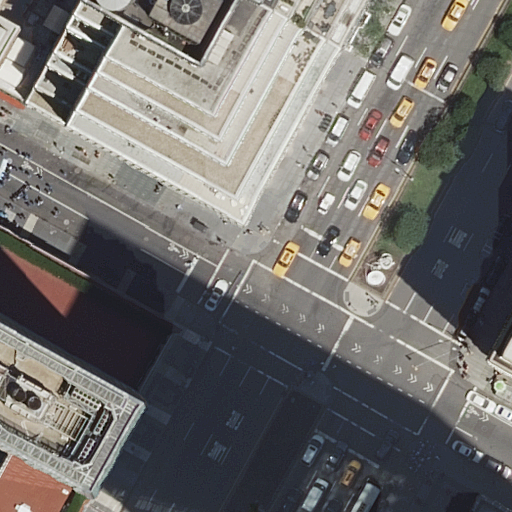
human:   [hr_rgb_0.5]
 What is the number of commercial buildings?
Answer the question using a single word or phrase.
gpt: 2

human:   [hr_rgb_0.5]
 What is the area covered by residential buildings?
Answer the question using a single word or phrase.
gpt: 3552m2

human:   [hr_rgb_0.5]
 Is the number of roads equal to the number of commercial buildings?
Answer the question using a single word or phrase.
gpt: no

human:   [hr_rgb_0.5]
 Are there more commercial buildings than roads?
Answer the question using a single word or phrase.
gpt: no

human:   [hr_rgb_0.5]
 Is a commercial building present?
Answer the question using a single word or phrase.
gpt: yes

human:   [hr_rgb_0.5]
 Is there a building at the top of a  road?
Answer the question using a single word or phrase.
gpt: yes

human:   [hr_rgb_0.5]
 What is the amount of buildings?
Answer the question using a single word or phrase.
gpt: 7

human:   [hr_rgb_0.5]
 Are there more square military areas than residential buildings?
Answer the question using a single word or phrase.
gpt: no

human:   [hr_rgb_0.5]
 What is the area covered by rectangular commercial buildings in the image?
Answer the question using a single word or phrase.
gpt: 0m2

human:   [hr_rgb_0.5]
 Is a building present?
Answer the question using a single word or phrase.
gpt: yes

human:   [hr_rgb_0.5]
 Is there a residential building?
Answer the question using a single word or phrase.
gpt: yes

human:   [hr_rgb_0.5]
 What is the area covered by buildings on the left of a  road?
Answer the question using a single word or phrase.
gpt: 2846m2

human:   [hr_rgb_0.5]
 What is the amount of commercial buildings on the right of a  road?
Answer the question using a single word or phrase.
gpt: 1

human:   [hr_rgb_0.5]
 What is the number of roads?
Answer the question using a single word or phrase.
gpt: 4

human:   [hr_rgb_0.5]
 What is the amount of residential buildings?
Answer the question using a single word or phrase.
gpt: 5

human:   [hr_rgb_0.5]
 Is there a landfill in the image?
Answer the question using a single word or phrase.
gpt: no

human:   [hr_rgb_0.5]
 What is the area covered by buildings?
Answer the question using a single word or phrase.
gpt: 5960m2

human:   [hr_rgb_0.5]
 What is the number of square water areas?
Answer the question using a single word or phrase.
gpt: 0

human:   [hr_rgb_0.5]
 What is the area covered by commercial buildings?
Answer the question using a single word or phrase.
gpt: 2407m2

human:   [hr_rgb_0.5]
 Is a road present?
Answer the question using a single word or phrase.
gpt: yes

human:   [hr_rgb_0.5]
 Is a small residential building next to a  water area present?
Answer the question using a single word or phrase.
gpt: no

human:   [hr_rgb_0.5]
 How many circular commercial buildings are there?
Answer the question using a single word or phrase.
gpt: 0

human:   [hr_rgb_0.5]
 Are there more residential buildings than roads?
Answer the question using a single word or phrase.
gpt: yes

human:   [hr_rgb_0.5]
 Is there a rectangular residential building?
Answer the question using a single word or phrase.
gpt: yes

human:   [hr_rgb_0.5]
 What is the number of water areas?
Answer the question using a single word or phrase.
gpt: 0

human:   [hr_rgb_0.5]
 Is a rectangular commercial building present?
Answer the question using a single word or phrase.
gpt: yes

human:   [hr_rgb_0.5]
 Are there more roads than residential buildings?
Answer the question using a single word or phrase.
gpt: no

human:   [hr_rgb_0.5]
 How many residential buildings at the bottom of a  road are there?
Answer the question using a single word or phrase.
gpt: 0

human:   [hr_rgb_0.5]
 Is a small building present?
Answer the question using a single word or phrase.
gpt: yes

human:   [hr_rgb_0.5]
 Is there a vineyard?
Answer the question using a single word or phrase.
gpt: no

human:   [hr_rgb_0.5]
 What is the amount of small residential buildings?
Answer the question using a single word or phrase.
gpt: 1

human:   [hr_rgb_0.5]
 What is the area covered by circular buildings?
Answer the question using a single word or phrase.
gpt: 0m2

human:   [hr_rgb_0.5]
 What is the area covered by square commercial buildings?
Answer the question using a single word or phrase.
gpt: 0m2

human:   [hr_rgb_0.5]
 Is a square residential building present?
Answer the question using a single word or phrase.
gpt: no

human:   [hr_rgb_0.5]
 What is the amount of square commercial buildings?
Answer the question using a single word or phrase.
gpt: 0

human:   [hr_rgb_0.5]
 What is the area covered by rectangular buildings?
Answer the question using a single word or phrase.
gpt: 4m2

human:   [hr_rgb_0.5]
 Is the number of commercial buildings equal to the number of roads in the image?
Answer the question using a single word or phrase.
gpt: no

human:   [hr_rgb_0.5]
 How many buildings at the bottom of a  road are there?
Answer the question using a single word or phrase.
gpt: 1

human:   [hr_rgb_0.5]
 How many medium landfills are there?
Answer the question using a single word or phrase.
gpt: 0

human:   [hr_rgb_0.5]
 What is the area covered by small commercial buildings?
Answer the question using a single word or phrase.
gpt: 0m2

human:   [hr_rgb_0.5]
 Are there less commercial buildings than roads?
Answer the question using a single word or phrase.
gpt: yes

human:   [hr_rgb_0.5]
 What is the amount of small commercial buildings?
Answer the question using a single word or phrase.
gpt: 1

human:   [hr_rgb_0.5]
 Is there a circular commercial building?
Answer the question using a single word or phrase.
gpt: no

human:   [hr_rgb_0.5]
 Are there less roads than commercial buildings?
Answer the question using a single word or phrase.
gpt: no

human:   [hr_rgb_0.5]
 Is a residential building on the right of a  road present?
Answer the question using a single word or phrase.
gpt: yes

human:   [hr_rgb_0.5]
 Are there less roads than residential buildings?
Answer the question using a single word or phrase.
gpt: yes

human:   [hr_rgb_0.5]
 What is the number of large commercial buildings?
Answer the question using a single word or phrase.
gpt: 1

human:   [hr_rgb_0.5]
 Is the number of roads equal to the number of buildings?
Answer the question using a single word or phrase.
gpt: no

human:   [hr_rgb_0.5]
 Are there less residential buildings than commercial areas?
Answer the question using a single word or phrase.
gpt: no

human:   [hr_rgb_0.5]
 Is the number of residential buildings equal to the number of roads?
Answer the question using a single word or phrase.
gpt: no

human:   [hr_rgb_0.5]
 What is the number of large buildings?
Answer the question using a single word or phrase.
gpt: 3

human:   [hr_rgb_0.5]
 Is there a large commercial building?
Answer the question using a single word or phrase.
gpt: yes

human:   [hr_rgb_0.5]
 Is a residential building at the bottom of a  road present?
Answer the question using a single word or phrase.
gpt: no

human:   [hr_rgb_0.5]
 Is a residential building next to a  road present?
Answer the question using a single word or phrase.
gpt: yes

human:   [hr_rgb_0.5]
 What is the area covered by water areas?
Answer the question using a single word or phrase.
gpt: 0m2

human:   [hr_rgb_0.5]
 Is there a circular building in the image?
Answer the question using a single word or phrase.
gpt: no

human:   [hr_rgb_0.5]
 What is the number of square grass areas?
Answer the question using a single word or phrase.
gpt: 0

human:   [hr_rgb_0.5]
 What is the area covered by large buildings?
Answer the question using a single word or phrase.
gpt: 5520m2

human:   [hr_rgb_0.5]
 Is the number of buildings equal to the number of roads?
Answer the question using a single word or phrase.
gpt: no

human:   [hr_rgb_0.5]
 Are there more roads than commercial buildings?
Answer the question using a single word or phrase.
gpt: yes

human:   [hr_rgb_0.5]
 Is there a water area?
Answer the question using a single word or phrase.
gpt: no

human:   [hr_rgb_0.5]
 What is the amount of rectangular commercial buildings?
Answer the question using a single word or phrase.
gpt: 1

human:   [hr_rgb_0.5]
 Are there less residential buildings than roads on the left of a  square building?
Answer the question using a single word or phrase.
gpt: no

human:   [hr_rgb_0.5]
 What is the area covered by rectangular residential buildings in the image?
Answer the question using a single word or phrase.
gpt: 3m2